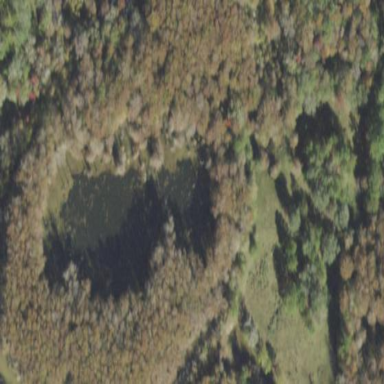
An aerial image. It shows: Marshy wetland area.